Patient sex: M
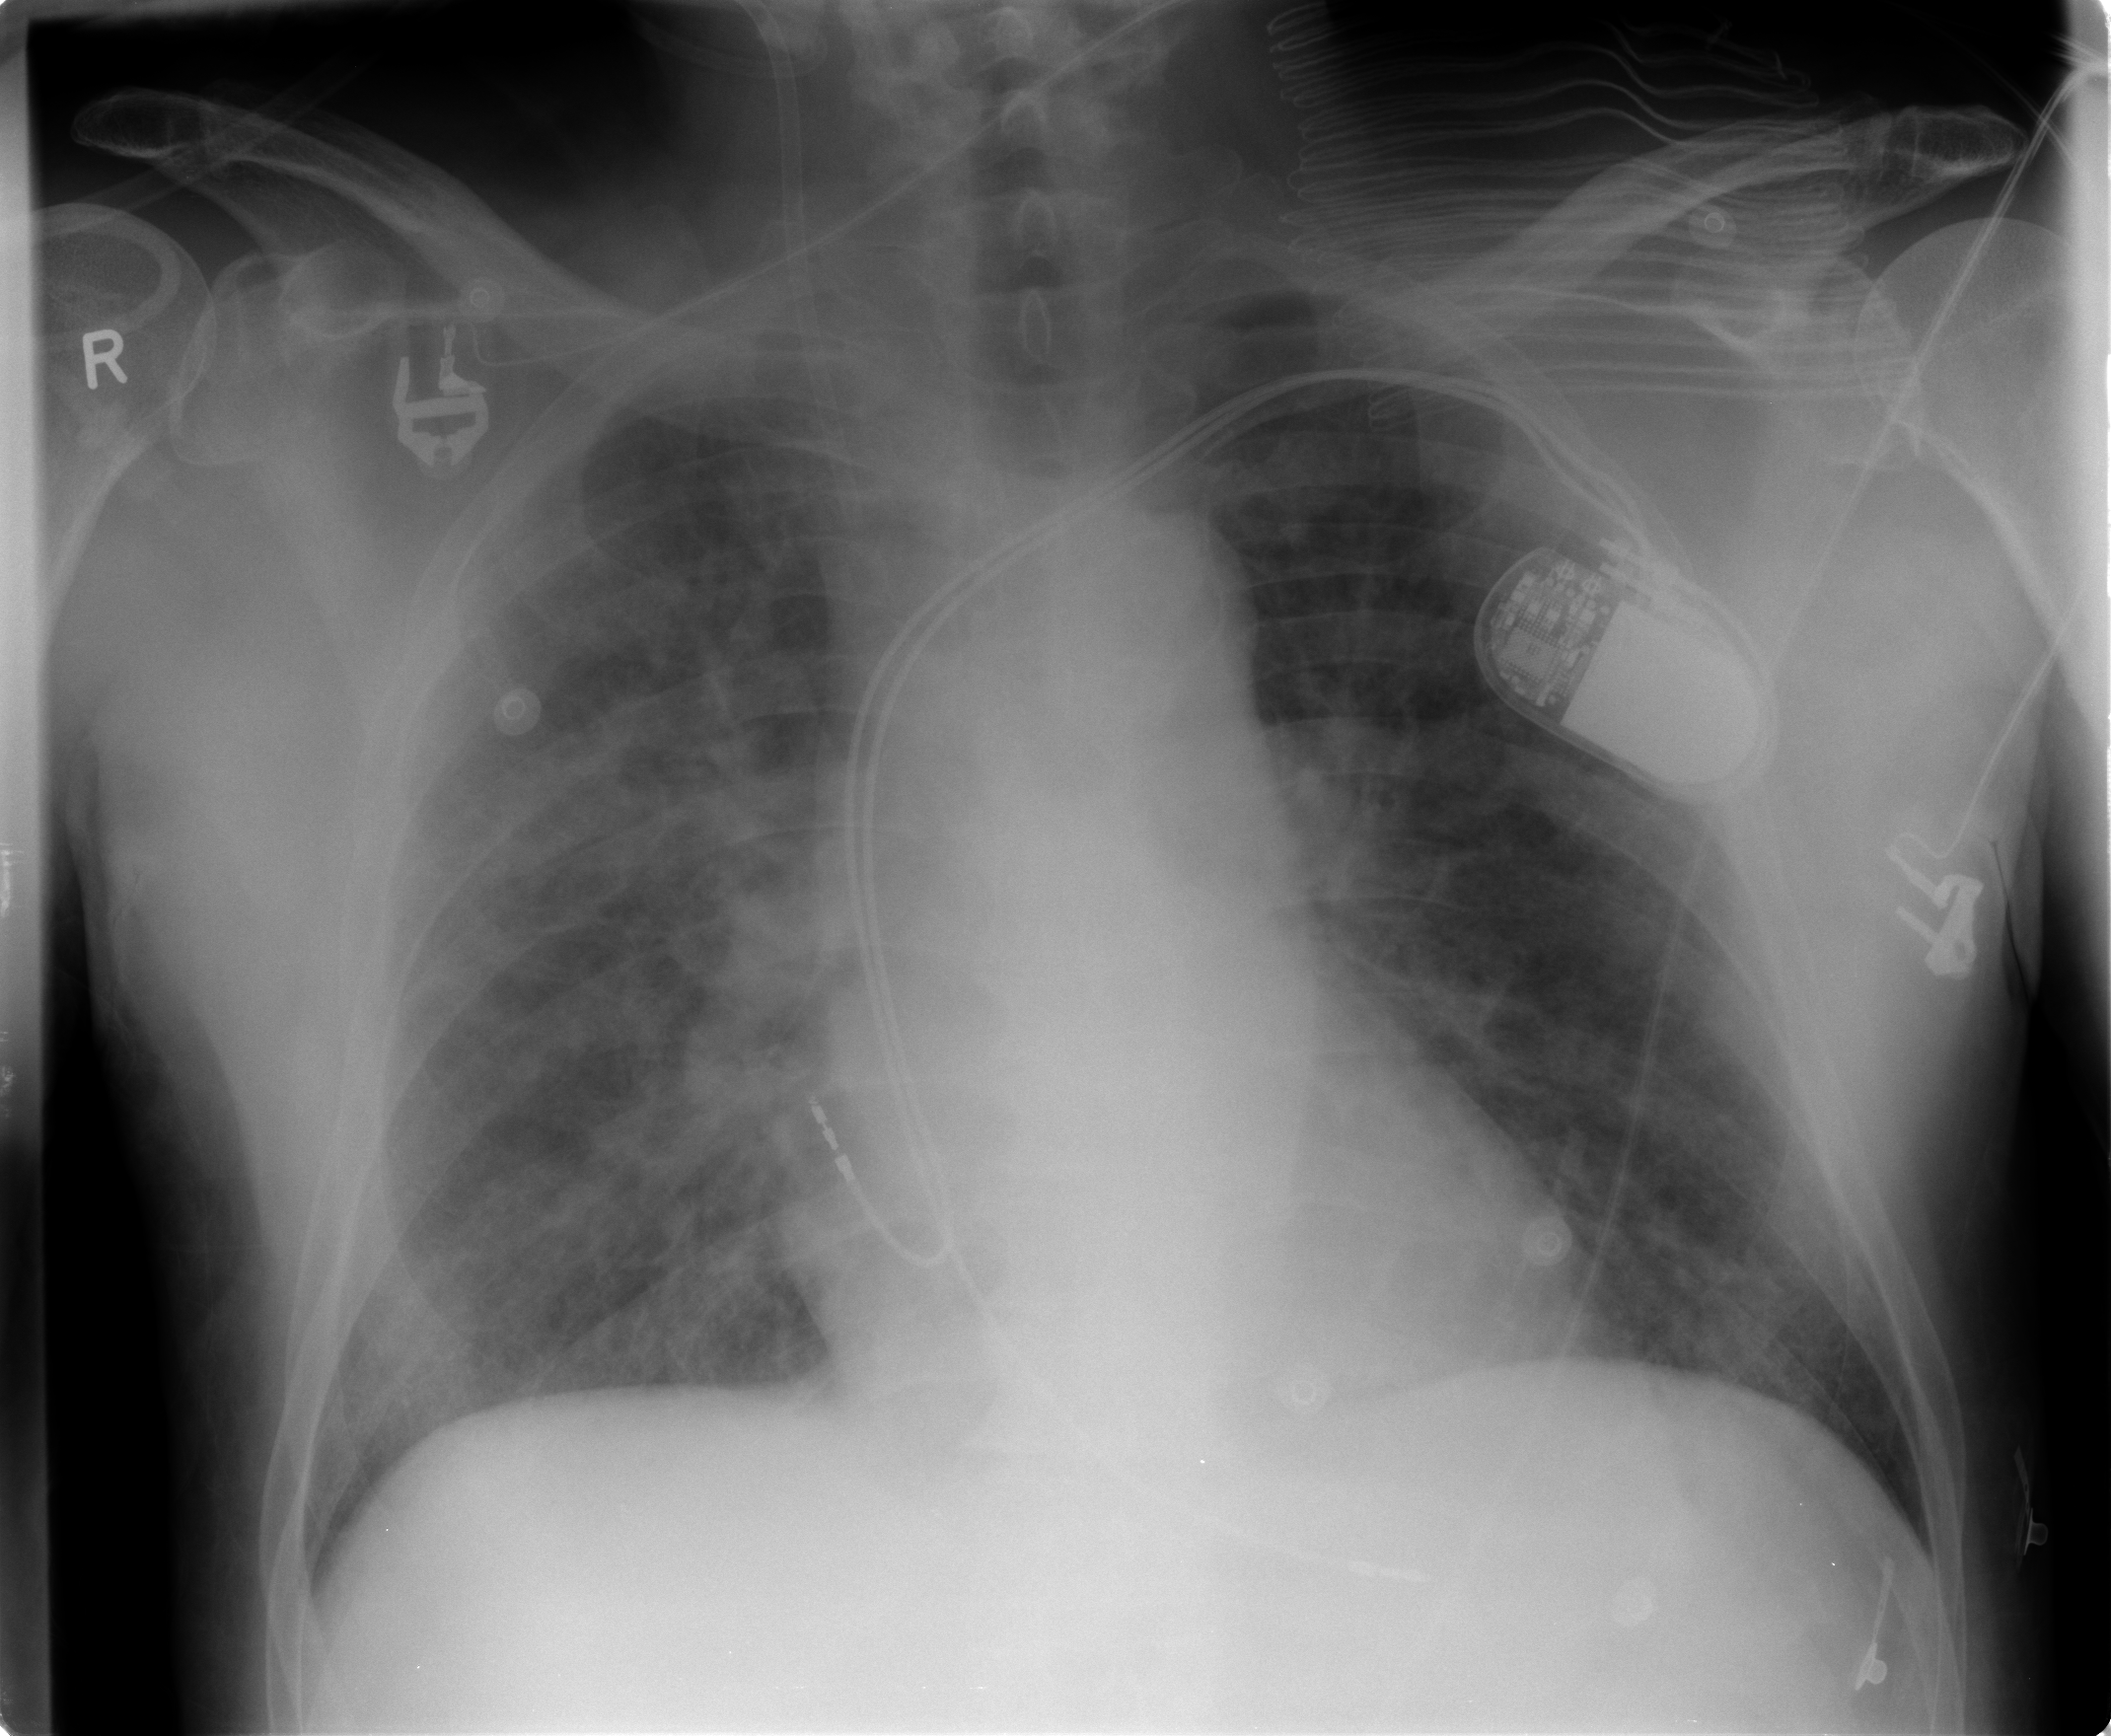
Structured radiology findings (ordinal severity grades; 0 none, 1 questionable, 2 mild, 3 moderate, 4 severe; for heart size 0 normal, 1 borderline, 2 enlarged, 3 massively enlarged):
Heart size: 0
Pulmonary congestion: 2
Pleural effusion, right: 0
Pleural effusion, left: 0
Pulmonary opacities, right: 3
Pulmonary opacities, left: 2
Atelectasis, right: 2
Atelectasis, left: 2